The image is a continuous-wavelet scalogram (time versus scale) of a rotating-machine vibration signal. Determine the machine's mechanical condition. Answer with exactly one of: normal, misalignment, unbalance, looseness.
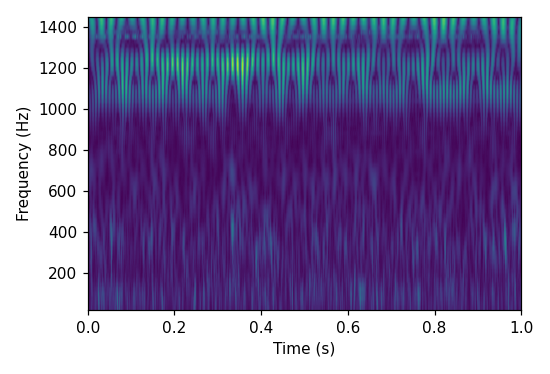
Answer: looseness